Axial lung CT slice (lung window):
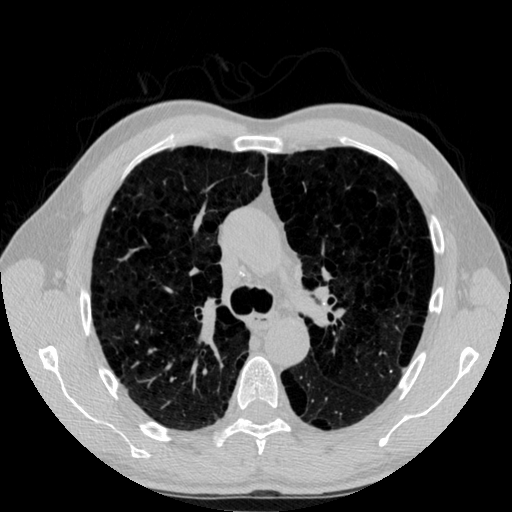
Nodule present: no